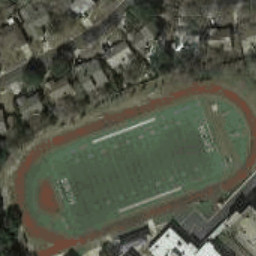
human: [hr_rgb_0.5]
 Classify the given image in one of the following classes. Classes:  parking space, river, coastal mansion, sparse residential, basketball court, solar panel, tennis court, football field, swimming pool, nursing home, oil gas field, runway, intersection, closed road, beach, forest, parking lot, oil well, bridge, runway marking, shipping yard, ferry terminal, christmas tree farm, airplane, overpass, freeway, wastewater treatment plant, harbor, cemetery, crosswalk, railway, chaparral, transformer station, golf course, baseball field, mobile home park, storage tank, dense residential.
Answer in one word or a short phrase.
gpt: football field